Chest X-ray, PA view. Patient: 61 years old, sex M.
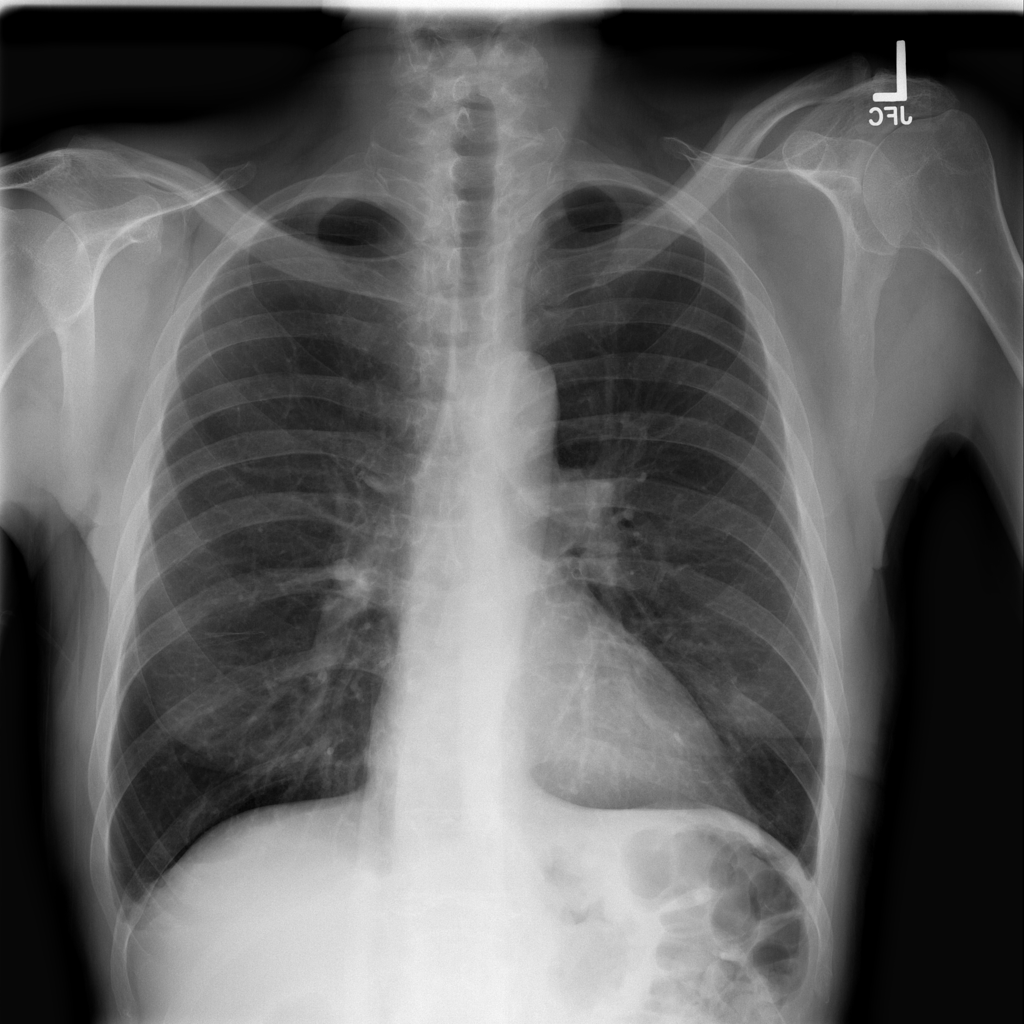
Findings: No Finding